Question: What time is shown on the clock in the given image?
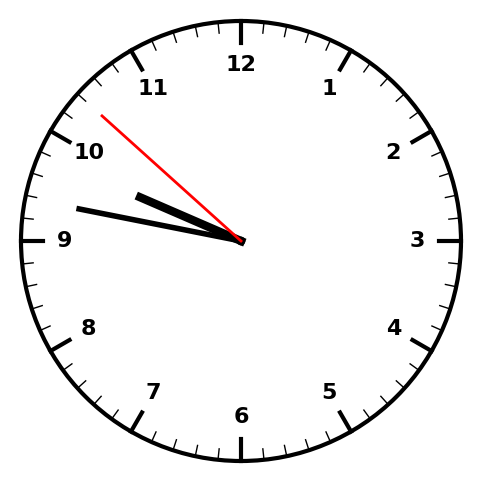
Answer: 09:46:52